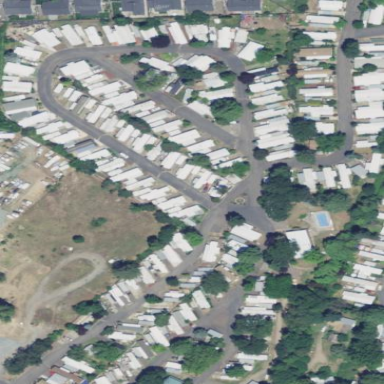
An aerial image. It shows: Residential area known as trailer park.